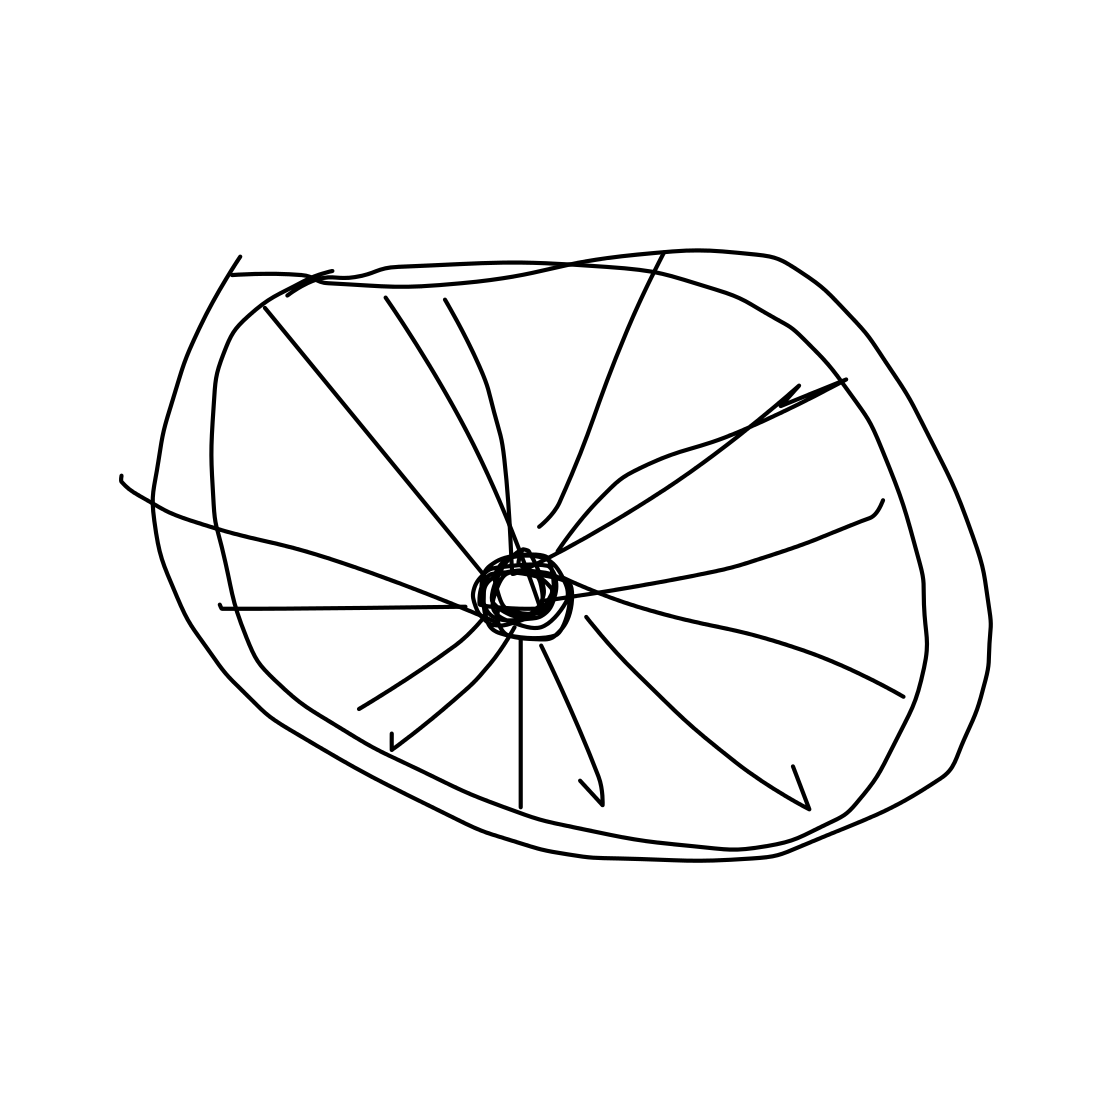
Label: wheel